Question: I list of contacts from Web Service and display it in contacts 'sectioned' tableView as seen in the screenshot.

Issue is I get same tag values for checkboxes of first row for section A as well as section S. I have sorted one array and displayed in the indexed table view. How to get different tag values depending on indexPath.row irrespective of number of sections displayed. Here's what I tried
'''
In cellForRowAtIndexPath:
UIButton *checkBox;
if(UI_USER_INTERFACE_IDIOM() == UIUserInterfaceIdiomPhone)
{
checkBox = [[UIButton alloc]initWithFrame:CGRectMake(7, 8, 30, 30)];
}
else
{
checkBox = [[UIButton alloc]initWithFrame:CGRectMake(15, 13, 30, 30)];
}
//int cnt = 0;
// for (int i = indexPath.section - 1; i > 0 ; i--)
// {
// cnt += [[objectsForCharacters objectForKey:[arrayOfCharacters objectAtIndex:i]] count]; //arrayOfCharachters has char 'A' to 'Z'
// }
//checkBox.tag = cnt + indexPath.row;
[checkBox setImage:[UIImage imageNamed:@"checkBox.png"] forState:UIControlStateNormal];
[checkBox addTarget:self action:@selector(checkBoxClicked:) forControlEvents:UIControlEventTouchUpInside];
[checkBox setTag:indexPath.row];
[cell.contentView addSubview:checkBox];
return cell;
}
-(void)checkBoxClicked:(id)sender
{
CGPoint buttonPosition = [sender convertPoint:CGPointZero toView:self.tableViewContact];
NSIndexPath *indexPath = [self.tableViewContact indexPathForRowAtPoint:buttonPosition];
UIButton *tappedButton = (UIButton*)sender;
NSLog(@"Tag number = %d", [sender tag]);
if([tappedButton.currentImage isEqual:[UIImage imageNamed:@"checkBox.png"]])
{
[sender setImage:[UIImage imageNamed: @"checkBoxMarked.png"] forState:UIControlStateNormal];
if(indexPath != Nil)
{
NSString *finalIntId = [mutableArrayOfIds objectAtIndex:indexPath.row]; // store check box ids in mutableArrayOfIds
NSLog(@"Tagged checked button id = %@", finalIntId);
[arrayOfIds addObject:finalIntId];
}
//NSString *finalIntId = [mutableArrayOfIds objectAtIndex:tappedButton.tag];
//NSString *finalIntId = [mutableArrayOfIds objectAtIndex:indexPath.row];
}
else
{
[sender setImage:[UIImage imageNamed:@"checkBox.png"]forState:UIControlStateNormal];
NSLog(@"UnChecked");
//[arrayOfIds removeObjectAtIndex:tappedButton.tag];
}
}
- (NSString *)tableView:(UITableView *)tableView titleForHeaderInSection:(NSInteger)section {
if ([arrayOfCharacters count] == 0)
{
return @"";
}
return [NSString stringWithFormat:@"%@", [arrayOfCharacters objectAtIndex:section]];
}
- (NSArray *)sectionIndexTitlesForTableView:(UITableView *)tableView
{
NSArray *toBeReturned = [NSArray arrayWithArray:
[@"A|B|C|D|E|F|G|H|I|J|K|L|M|N|O|P|Q|R|S|T|U|V|W|X|Y|Z|#"
componentsSeparatedByString:@"|"]];
return toBeReturned;
}
- (NSInteger)tableView:(UITableView *)tableView sectionForSectionIndexTitle:(NSString *)title atIndex:(NSInteger)index
{
NSInteger count = 0;
for (NSString *character in arrayOfCharacters) {
if ([character isEqualToString:title]) {
return count;
}
count ++;
}
return 0;
}
- (NSInteger)numberOfSectionsInTableView:(UITableView *)tableView
{
return [arrayOfCharacters count];
//return 1;
}
- (NSInteger)tableView:(UITableView *)tableView numberOfRowsInSection:(NSInteger)section
{
//return [mutableArray count];
return [[objectsForCharacters objectForKey:[arrayOfCharacters objectAtIndex:section]] count];
}
'''
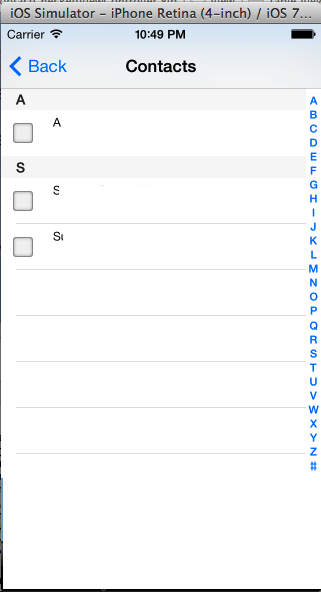
Answer: I added the following code which solved my issue
'''
NSInteger rowNumber = 0;
for(NSInteger i = 0; i < indexPath.section ; i++)
{
rowNumber += [self tableView:self.tableViewContact numberOfRowsInSection:i];
}
rowNumber += indexPath.row;
[checkBox setTag:rowNumber]; //checkBox is UIButton in cellForRowAtIndexPath
'''